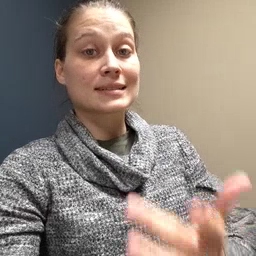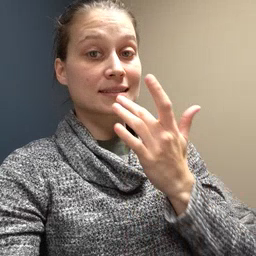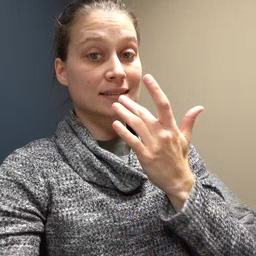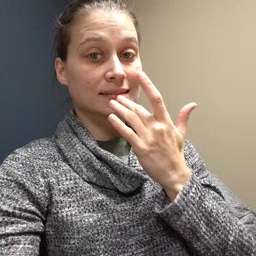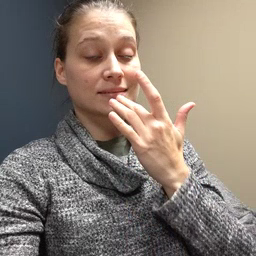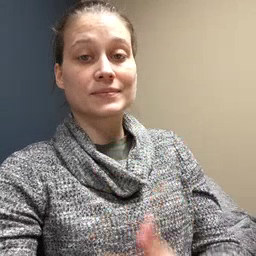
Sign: taste